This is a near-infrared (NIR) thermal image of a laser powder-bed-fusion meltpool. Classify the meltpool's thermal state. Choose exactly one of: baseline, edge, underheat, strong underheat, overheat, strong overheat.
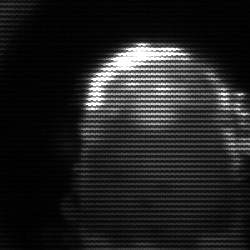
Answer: baseline